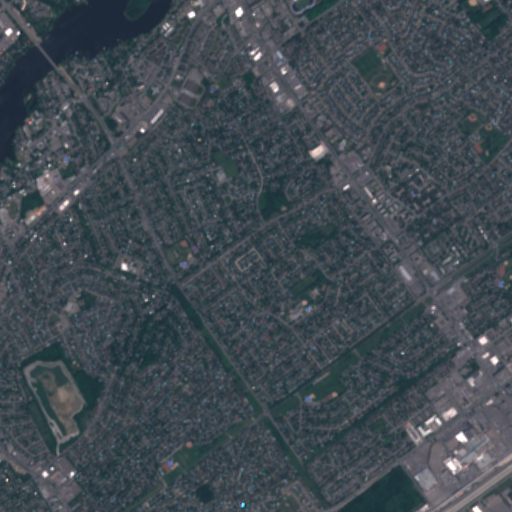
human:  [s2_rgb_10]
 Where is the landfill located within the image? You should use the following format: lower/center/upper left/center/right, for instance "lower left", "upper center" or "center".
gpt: The landfill is located in the lower left of the image.
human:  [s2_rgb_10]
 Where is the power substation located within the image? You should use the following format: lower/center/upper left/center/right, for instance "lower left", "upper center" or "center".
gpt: The power substation is located in the center right of the image.
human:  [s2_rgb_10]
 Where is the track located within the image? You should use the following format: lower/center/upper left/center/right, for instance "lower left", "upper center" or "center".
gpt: The track is located in the upper center of the image.
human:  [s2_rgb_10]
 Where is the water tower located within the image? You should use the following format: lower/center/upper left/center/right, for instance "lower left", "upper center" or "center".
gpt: The water tower is located in the lower left of the image.
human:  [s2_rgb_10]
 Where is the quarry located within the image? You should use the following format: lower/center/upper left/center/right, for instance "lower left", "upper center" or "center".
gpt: There is no quarry in the image.